RGB frame:
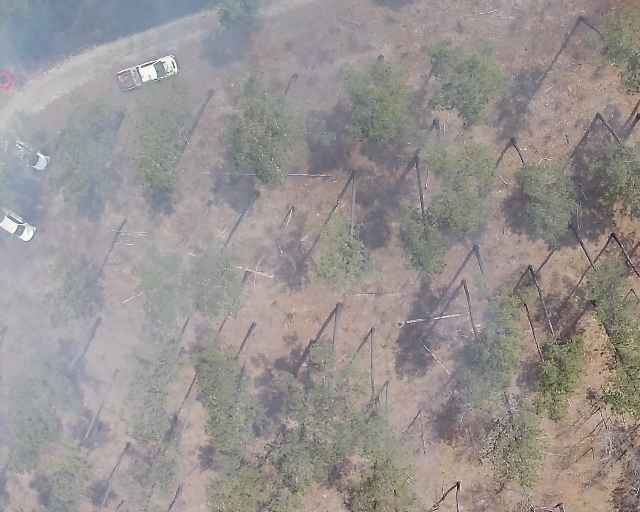
Thermal frame:
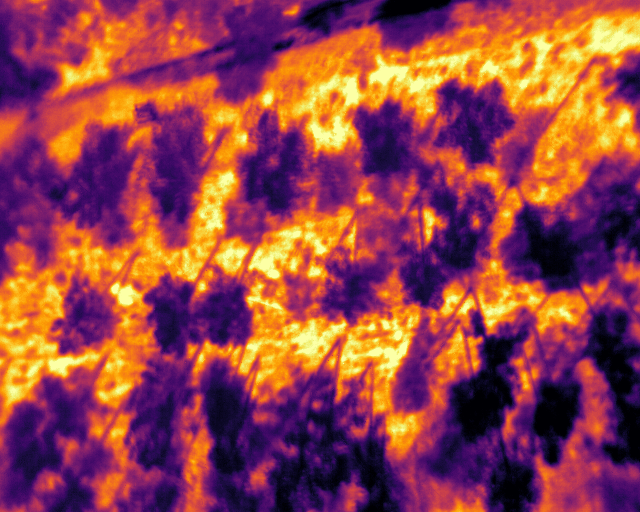
Captured: 2026-02-26 03:40:14
Pixels at or above 80 °C: 0 (fraction of frame: 0)